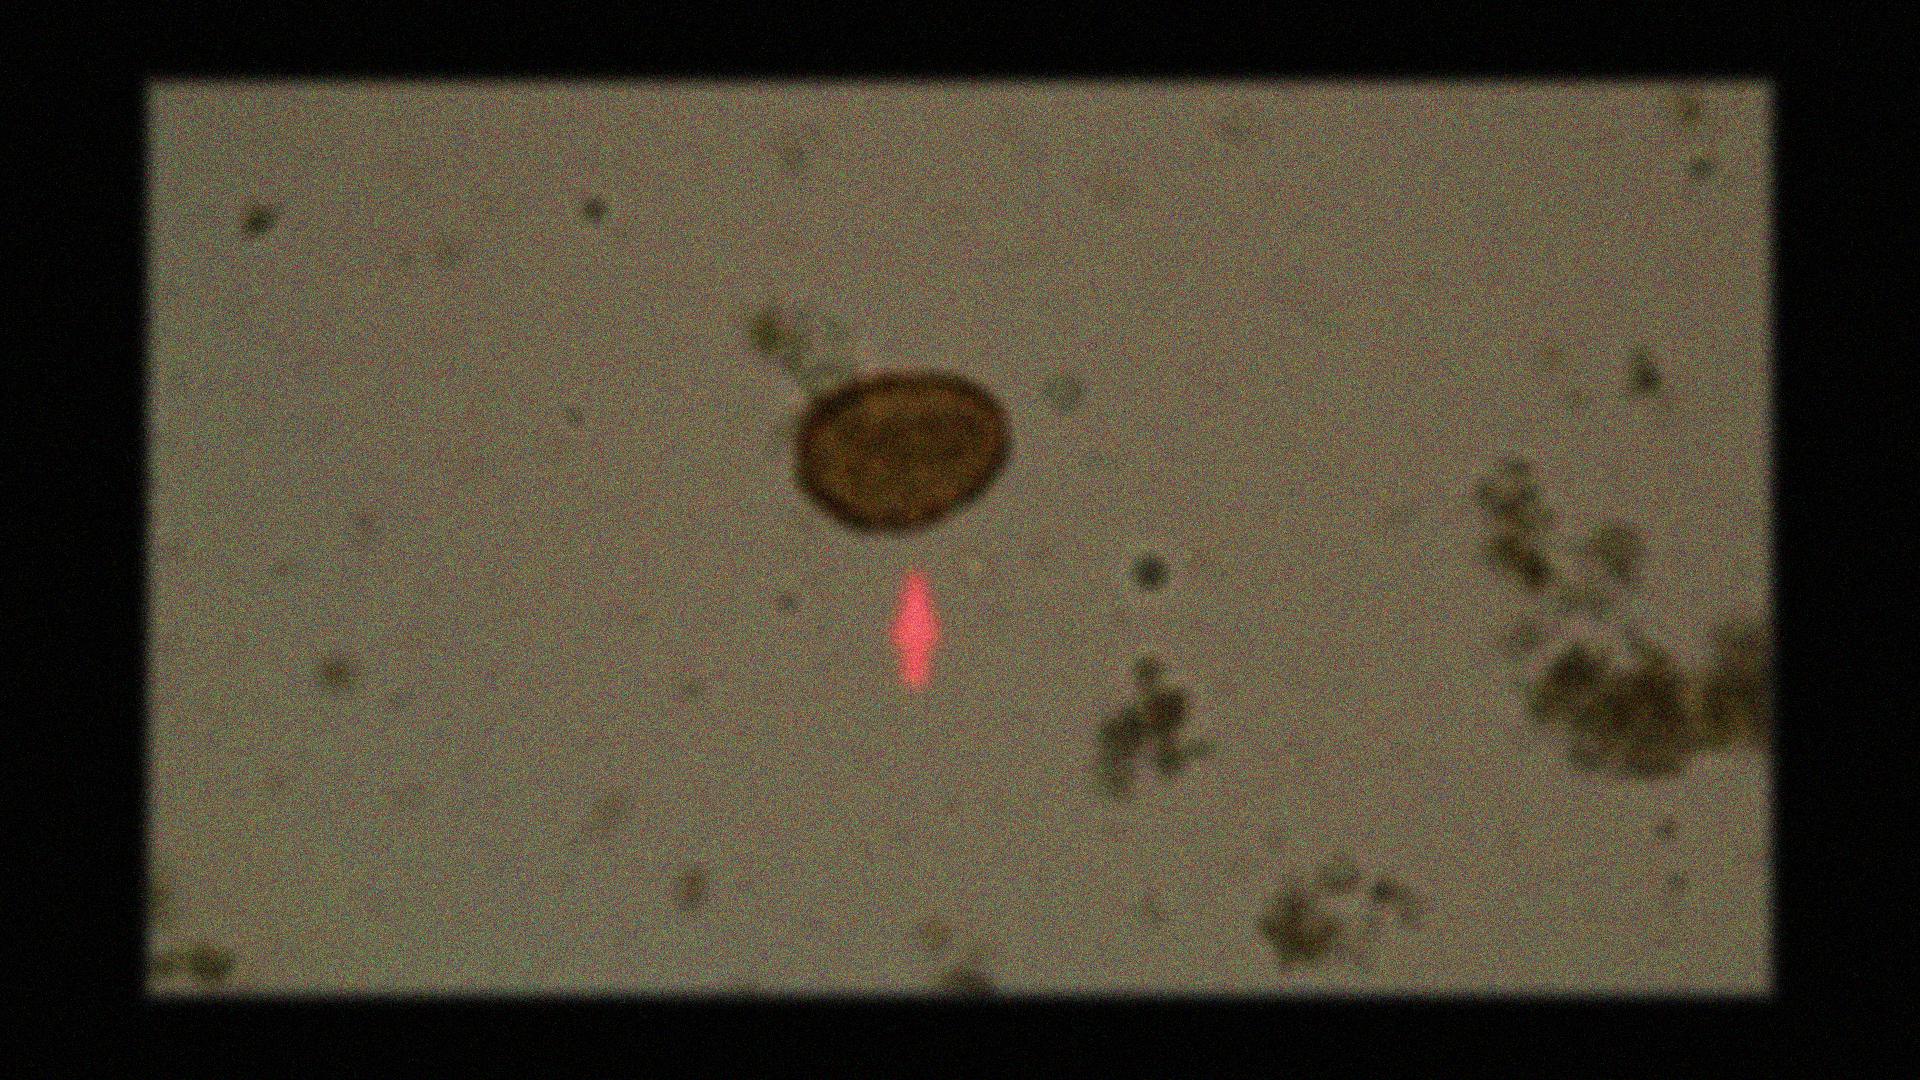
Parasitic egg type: Ascaris lumbricoides